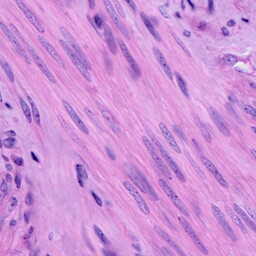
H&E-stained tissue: Cervix